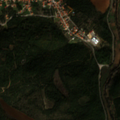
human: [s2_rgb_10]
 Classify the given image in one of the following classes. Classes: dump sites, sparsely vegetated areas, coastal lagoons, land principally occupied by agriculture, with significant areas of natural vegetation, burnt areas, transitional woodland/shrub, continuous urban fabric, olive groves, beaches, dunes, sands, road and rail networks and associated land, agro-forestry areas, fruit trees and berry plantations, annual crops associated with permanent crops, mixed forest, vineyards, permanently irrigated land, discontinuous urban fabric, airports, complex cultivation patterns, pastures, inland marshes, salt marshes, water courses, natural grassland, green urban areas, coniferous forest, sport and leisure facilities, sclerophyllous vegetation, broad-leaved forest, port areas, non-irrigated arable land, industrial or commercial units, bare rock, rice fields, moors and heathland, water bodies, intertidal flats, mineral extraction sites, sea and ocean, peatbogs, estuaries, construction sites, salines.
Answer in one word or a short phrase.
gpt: discontinuous urban fabric, olive groves, complex cultivation patterns, land principally occupied by agriculture, with significant areas of natural vegetation, broad-leaved forest, mixed forest